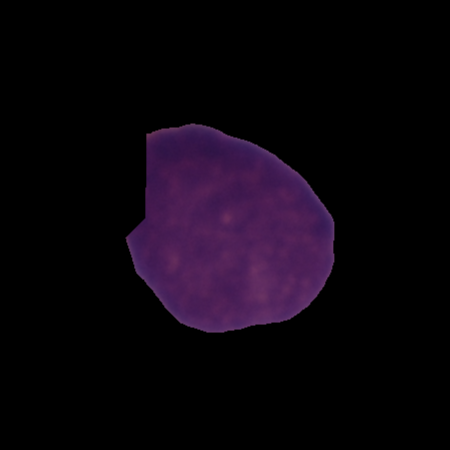
Label: healthy